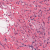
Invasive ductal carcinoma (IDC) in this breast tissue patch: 1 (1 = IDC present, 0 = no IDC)